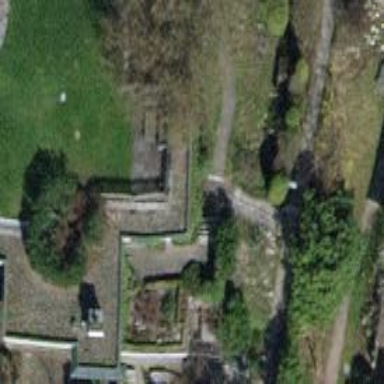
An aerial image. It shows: Terrace building.